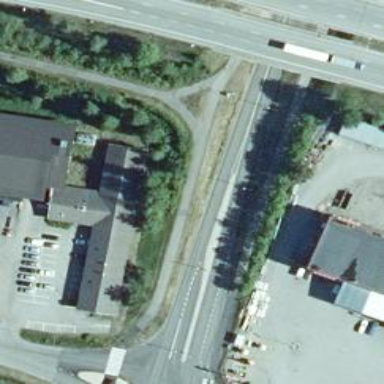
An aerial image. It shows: Asphalt road classified as tertiary.